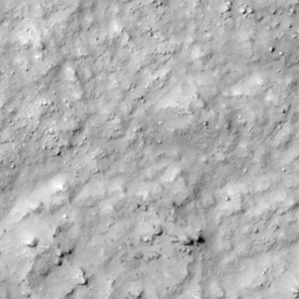
Label: non_frost